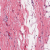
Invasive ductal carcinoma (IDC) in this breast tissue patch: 0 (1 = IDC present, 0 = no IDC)